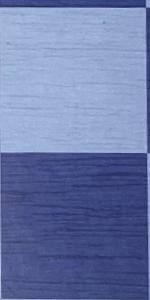
Label: Empty